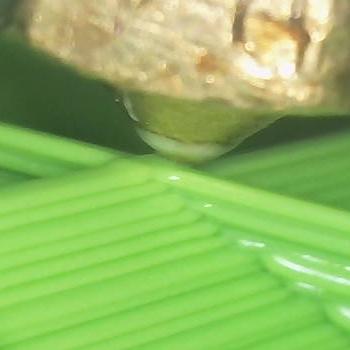
Flow rate: 118%